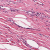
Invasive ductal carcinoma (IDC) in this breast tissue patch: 0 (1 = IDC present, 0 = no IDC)